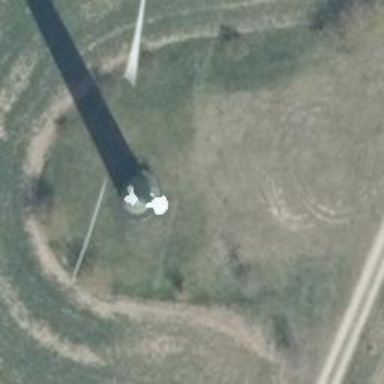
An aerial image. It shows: Wind turbine generator that utilizes wind as its source for generating electricity. It is of the horizontal axis type.